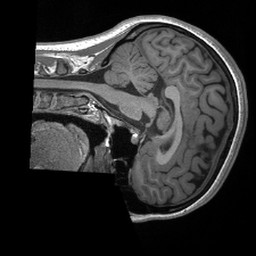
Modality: T1w
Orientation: sagittal
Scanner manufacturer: siemens
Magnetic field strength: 3 T
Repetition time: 2.4 s
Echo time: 0.00213 s